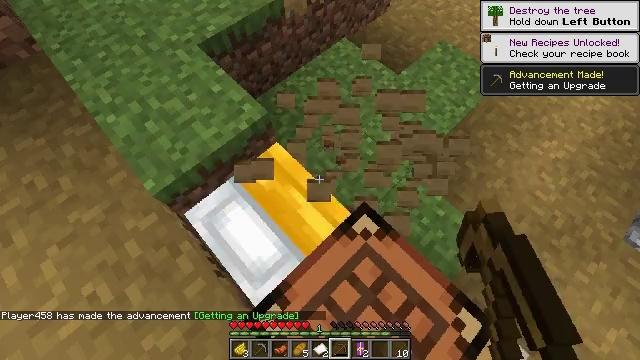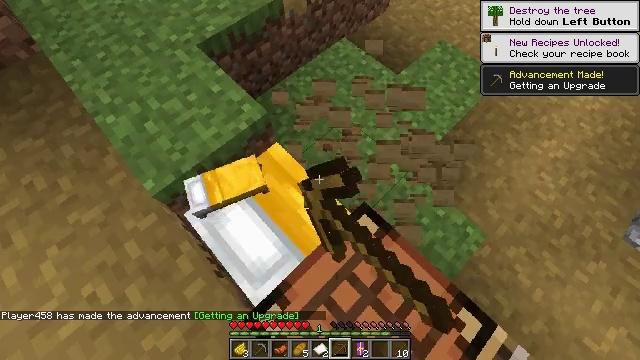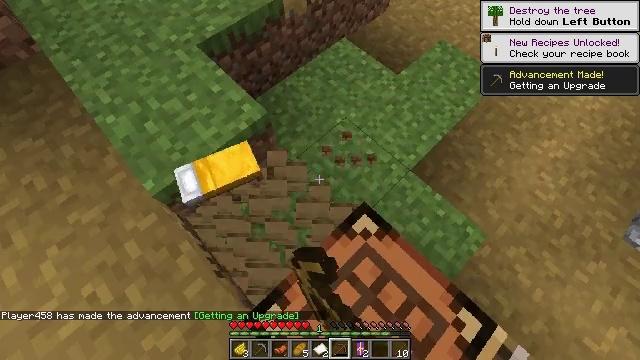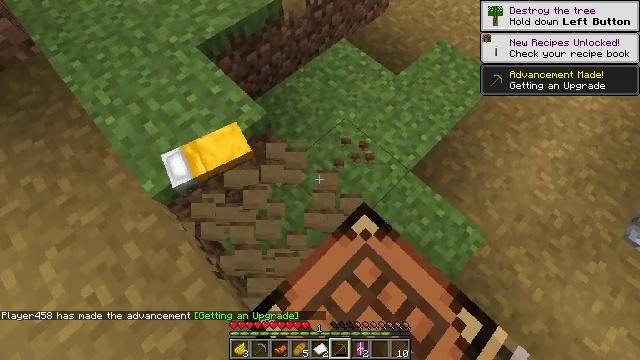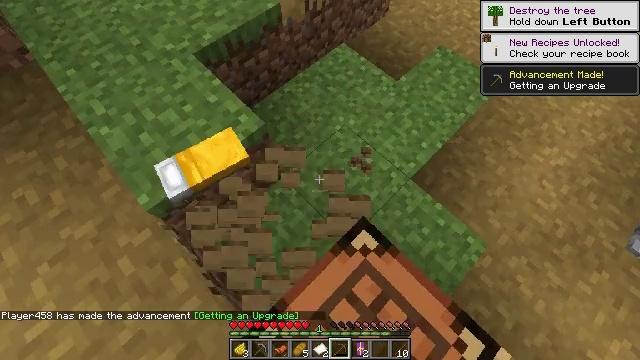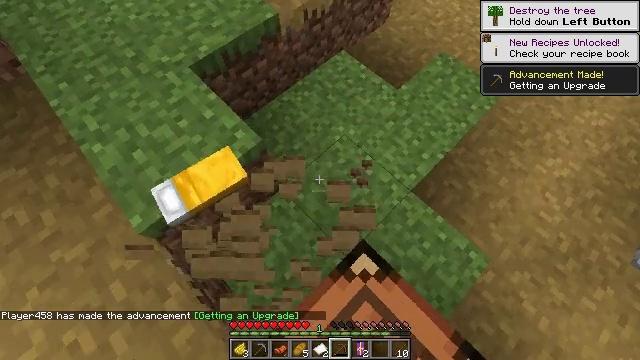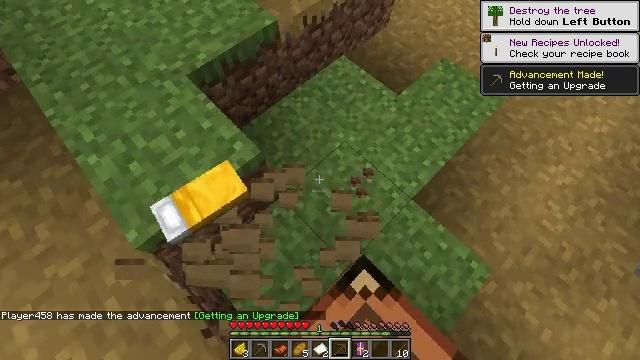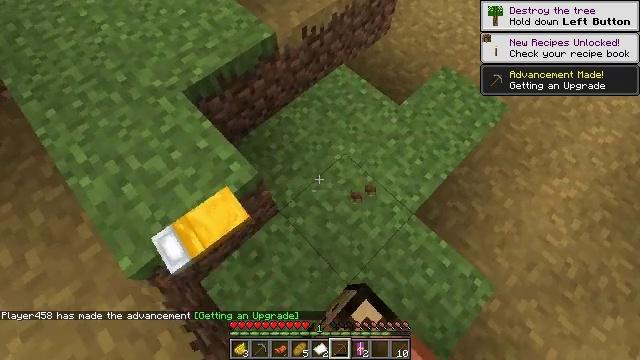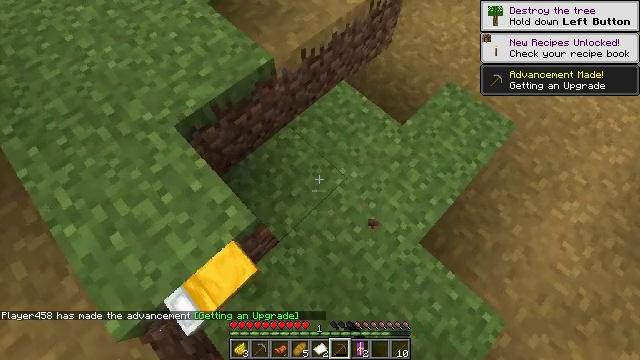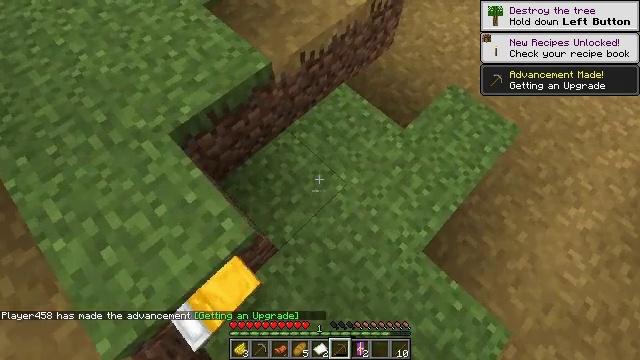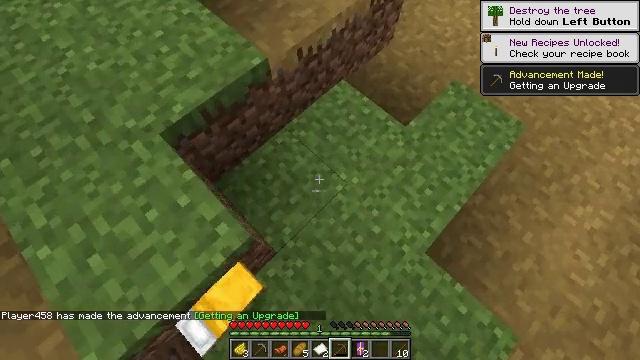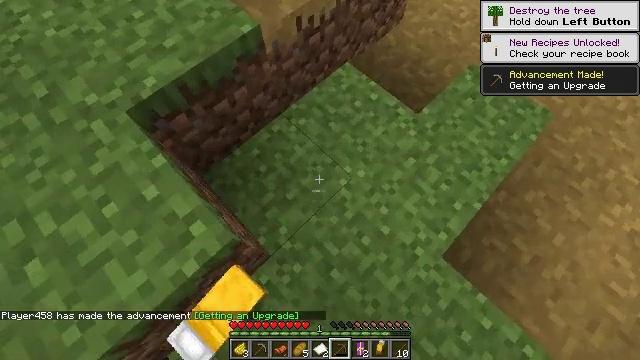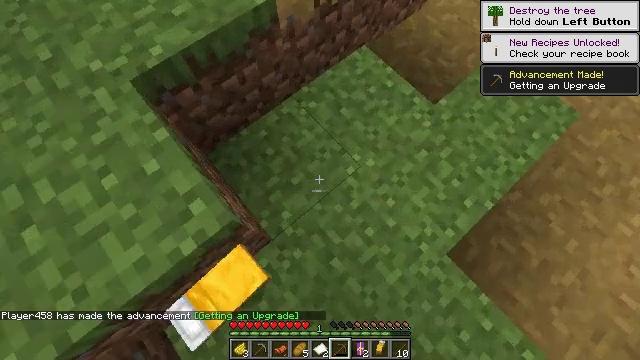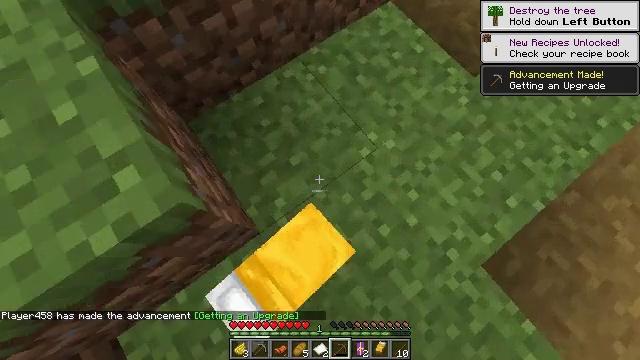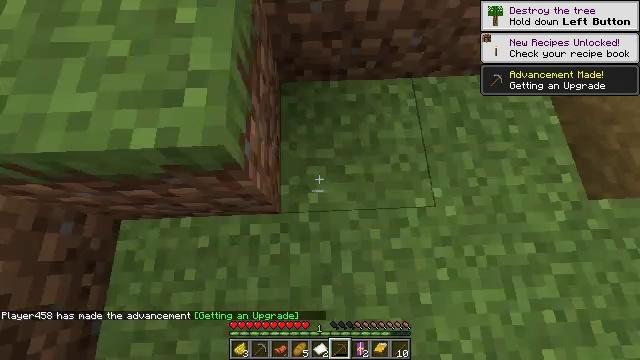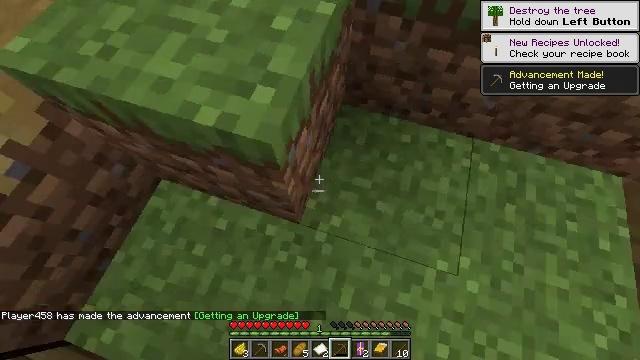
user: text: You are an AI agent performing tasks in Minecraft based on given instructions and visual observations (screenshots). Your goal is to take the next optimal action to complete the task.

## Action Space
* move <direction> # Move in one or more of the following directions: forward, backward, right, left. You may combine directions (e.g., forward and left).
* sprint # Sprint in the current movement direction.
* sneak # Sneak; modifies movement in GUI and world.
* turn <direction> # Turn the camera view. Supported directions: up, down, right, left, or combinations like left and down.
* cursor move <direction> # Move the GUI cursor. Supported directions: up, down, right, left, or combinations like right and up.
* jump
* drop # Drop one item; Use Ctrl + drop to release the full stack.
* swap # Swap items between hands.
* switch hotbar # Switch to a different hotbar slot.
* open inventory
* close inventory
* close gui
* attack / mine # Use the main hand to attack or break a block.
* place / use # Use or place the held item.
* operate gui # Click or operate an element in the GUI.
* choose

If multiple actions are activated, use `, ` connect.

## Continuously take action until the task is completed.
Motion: motion action
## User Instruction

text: Reclaim the spruce fence for reuse.
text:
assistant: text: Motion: attack / mine
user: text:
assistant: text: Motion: attack / mine
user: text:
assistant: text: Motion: attack / mine
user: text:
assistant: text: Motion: move forward
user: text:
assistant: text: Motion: move forward
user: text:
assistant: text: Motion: move forward
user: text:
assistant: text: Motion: move forward
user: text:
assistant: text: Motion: move forward
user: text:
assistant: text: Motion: no_op
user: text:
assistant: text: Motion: no_op
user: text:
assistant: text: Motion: no_op
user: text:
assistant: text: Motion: turn left and down
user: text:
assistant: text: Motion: turn left and down
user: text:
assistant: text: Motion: turn left and up
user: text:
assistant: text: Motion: turn left and up
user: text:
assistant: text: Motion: turn left and up
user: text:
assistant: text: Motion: turn left and up
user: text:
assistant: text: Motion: turn left and up
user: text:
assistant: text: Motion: no_op
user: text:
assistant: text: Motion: no_op
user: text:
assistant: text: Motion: no_op
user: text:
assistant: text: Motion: turn right and up
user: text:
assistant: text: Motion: no_op
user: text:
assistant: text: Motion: turn up
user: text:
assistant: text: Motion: turn up
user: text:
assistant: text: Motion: turn up
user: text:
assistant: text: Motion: no_op
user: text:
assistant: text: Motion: no_op
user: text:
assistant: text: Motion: no_op
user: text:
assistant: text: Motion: move forward